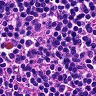
Metastatic tissue present: no